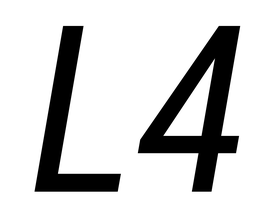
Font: Roboto-Italic_Condensed_Italic